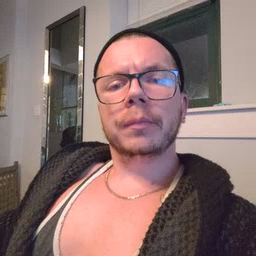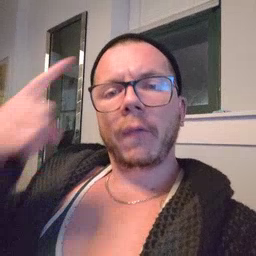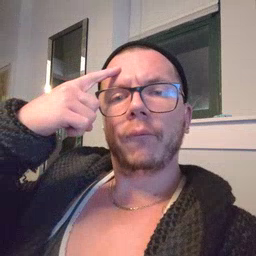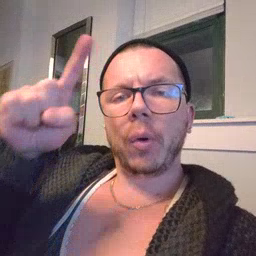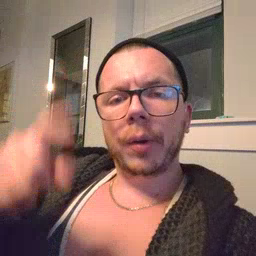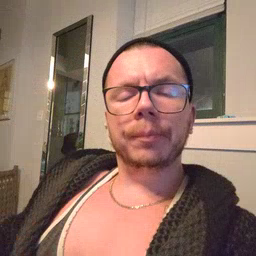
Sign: for